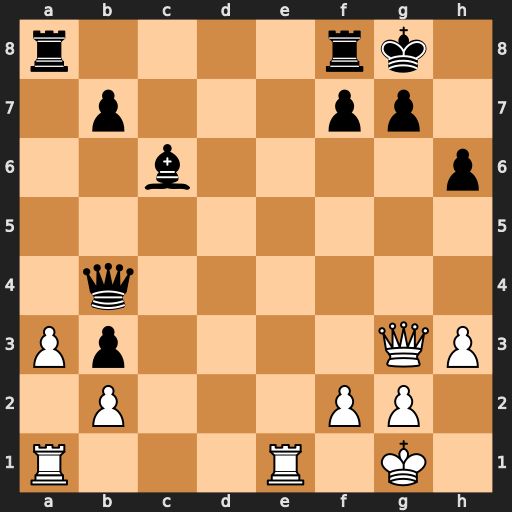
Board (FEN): r4rk1/1p3pp1/2b4p/8/1q6/Pp4QP/1P3PP1/R3R1K1
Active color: w
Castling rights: -
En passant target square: -
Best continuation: axb4